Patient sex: M
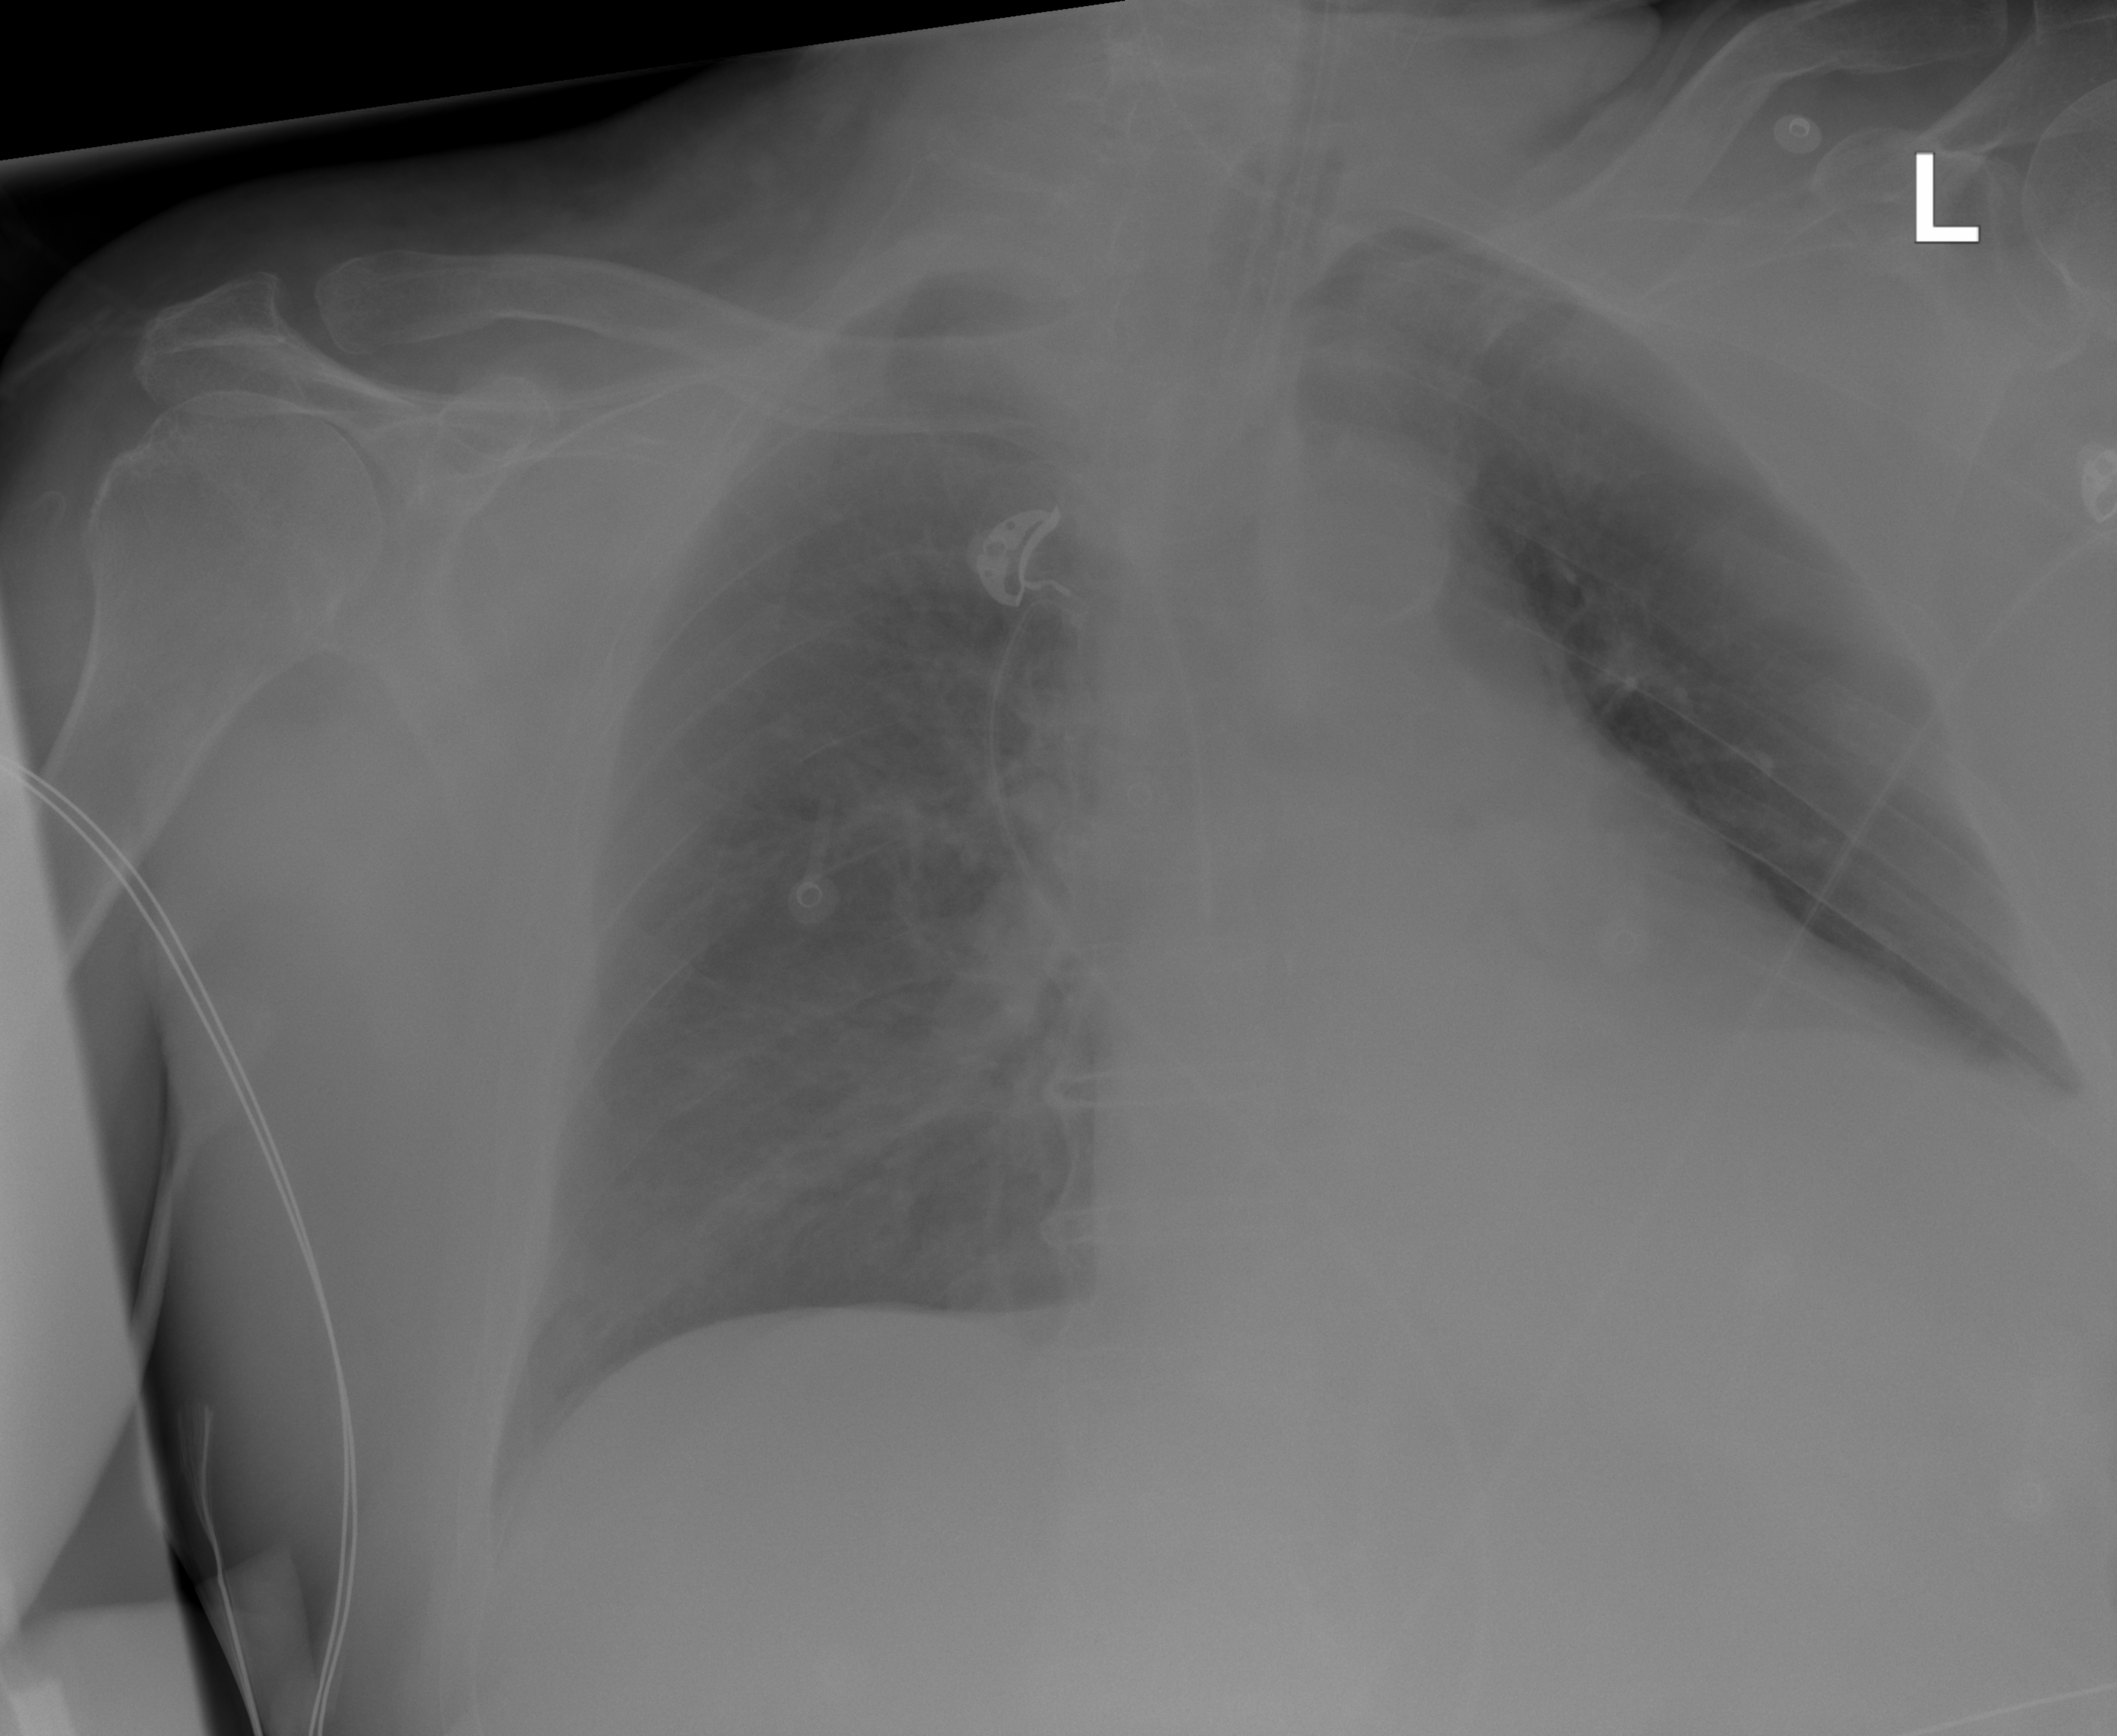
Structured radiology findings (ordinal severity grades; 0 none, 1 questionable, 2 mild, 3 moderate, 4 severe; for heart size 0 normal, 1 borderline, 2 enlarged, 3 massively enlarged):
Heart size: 2
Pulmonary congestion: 2
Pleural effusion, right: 2
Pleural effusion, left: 2
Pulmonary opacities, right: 0
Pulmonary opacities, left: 0
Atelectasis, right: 0
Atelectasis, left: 0